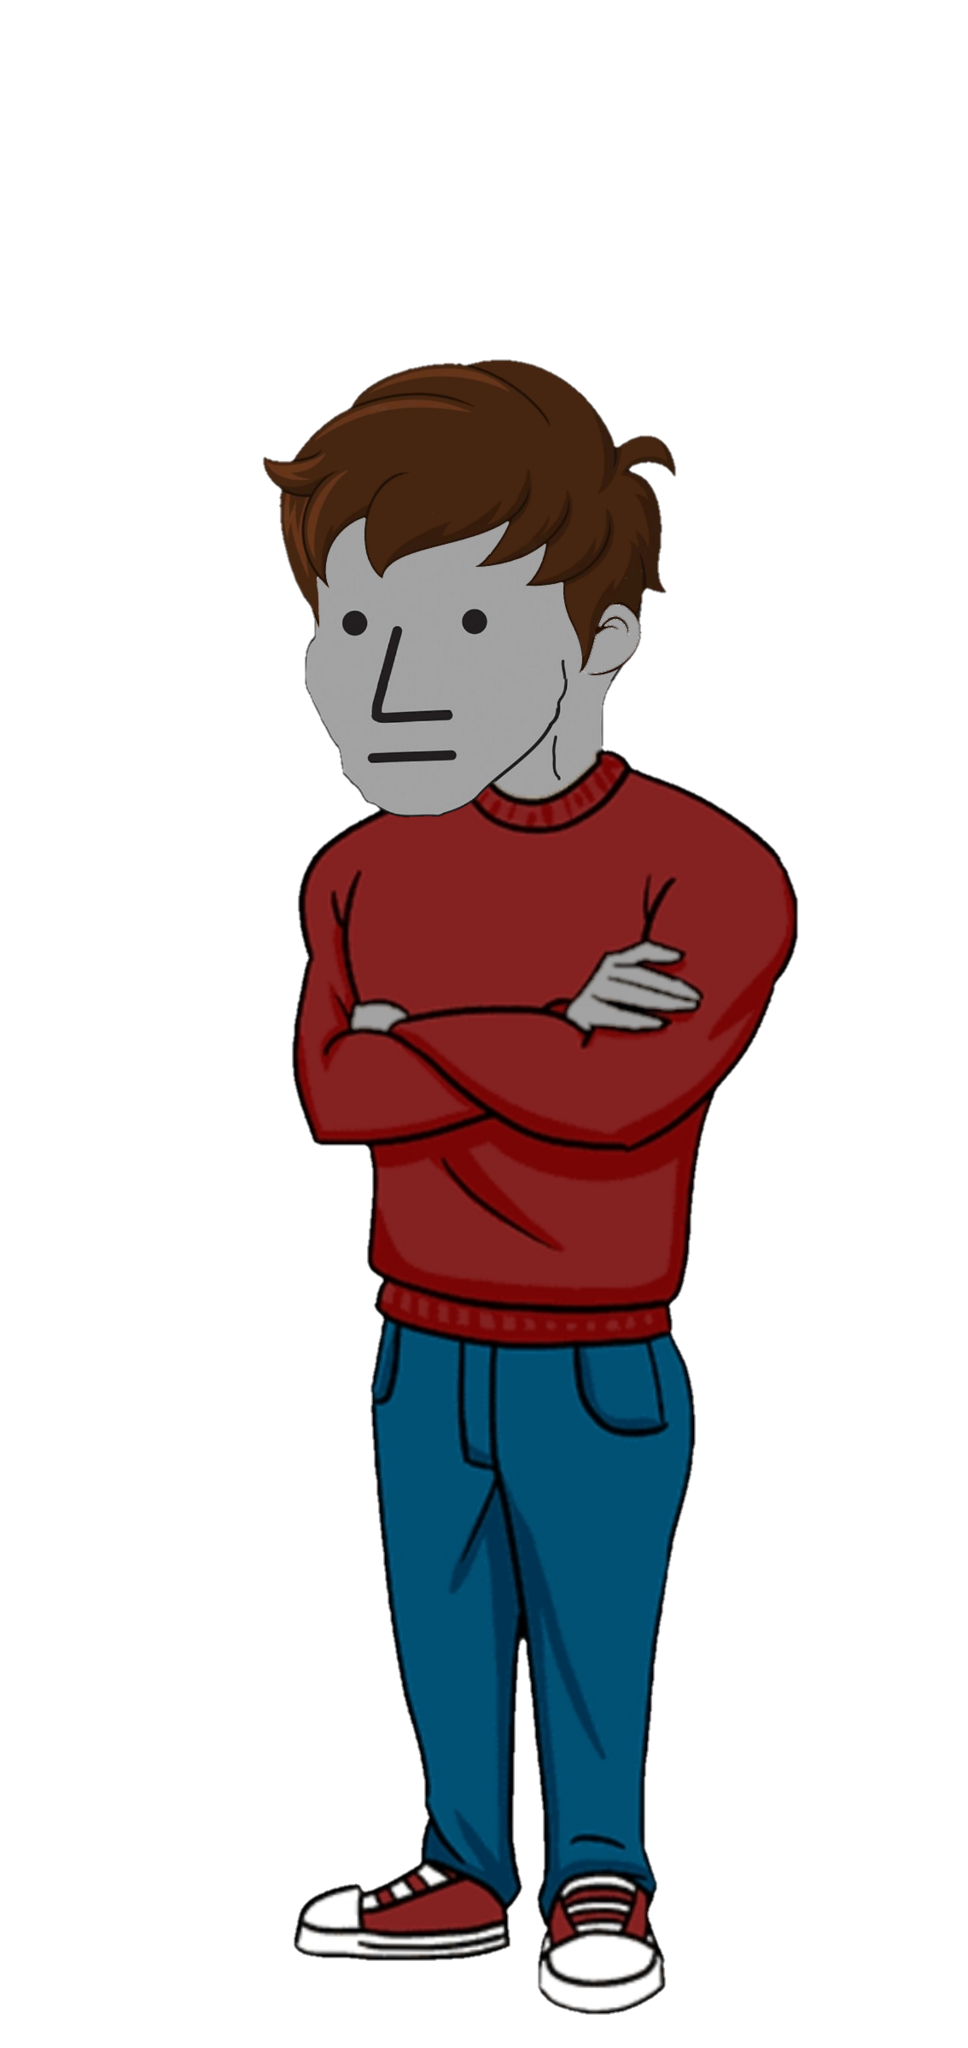
Label: 5_NPC